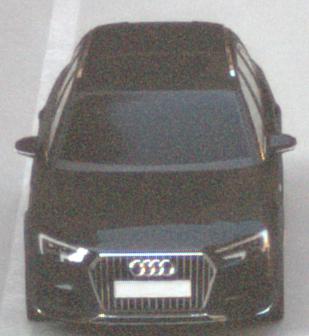
Make: Audi
Model: A4 Allroad 45 TFSI
Detailed model: A4 (B9) allroad
Model produced from: 2019/02
Model produced until: 2019/05
Doors: 5
Color: black
Road condition: wet road
Daytime: morning or afternoon
Contrast: medium contrast